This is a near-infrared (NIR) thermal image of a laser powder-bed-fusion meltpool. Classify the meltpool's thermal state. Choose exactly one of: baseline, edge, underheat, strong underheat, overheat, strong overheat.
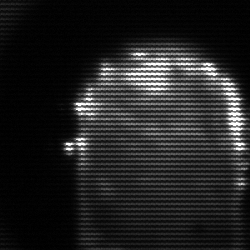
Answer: baseline